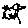
Label: bird